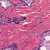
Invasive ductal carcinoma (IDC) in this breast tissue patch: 0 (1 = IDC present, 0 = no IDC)